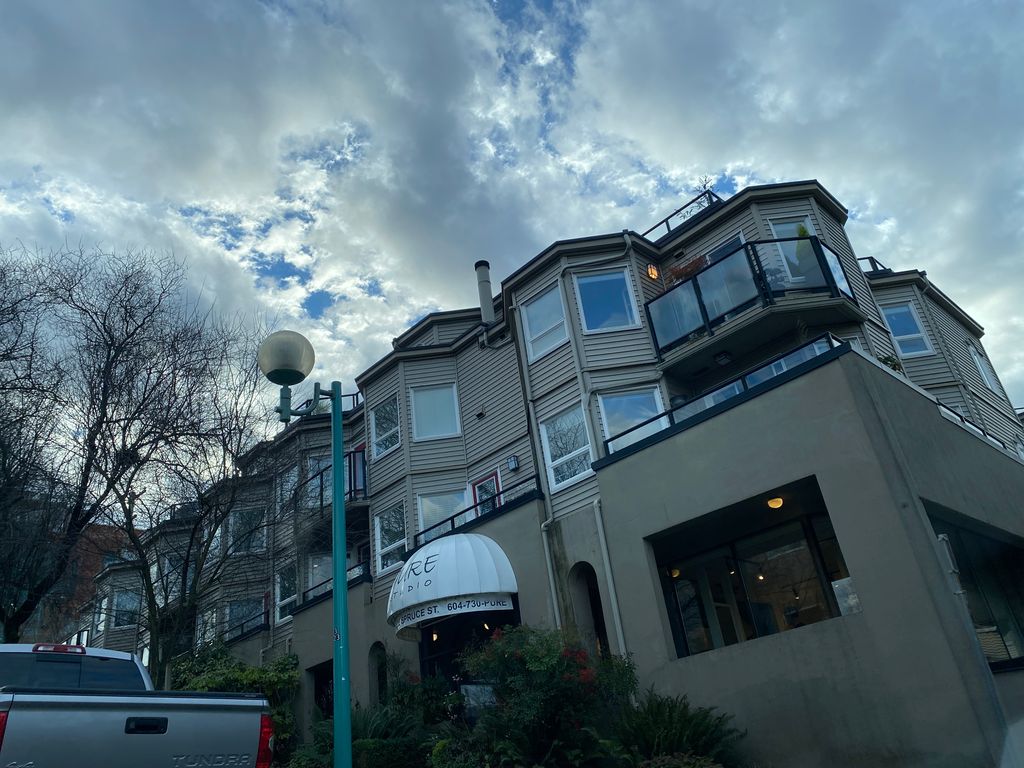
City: vancouver